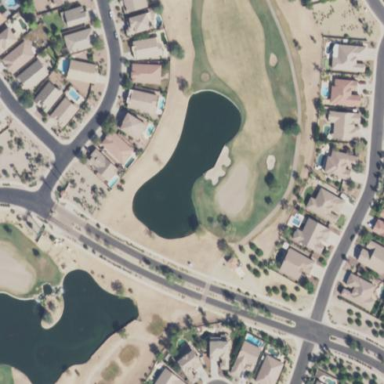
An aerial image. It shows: Scenic view of water hazard on golf course. The natural water feature adds beauty to the landscape.